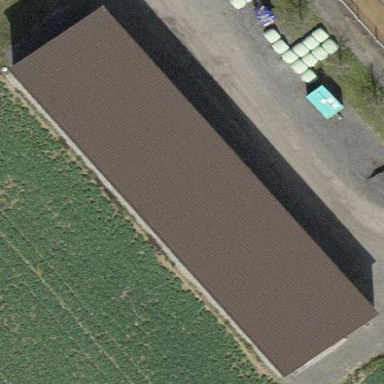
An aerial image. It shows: Farm auxiliary building.